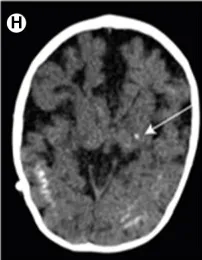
Bilateral, extensive, cortical calcifications (white arrows);. A spot of basal nuclei calcification on the left (white arrow).
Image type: radiology (ct)